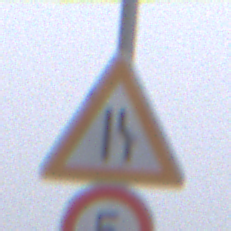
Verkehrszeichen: EinseitigVerengteFahrbahnRechts
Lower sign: Geschwindigkeit5
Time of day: MorningAfternoon
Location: Outdoor (RoadRail)
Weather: Overcast
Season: NotSpecified
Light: Natural